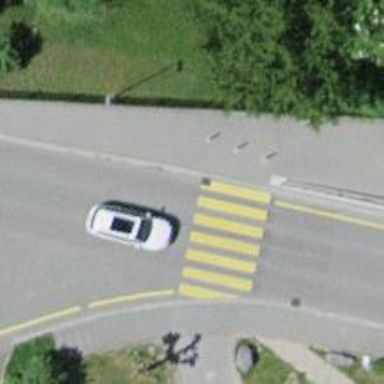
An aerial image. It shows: Uncontrolled crossing on the road.